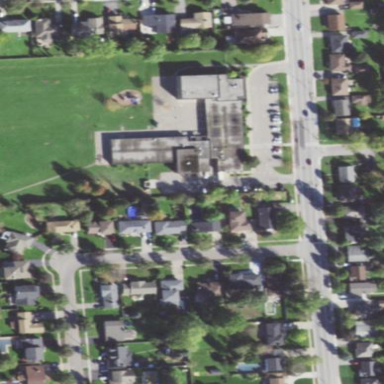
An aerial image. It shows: School.